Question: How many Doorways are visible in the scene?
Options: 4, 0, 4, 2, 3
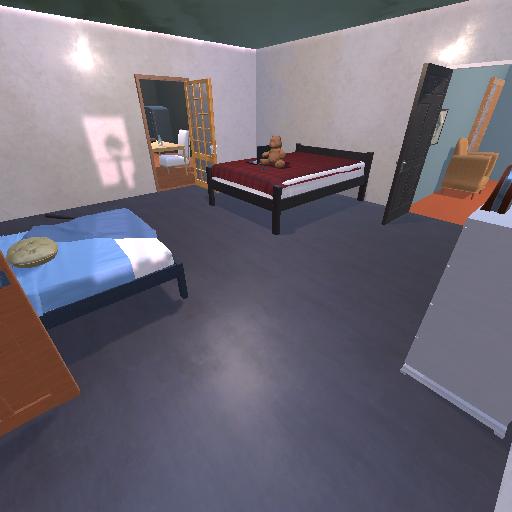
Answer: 4